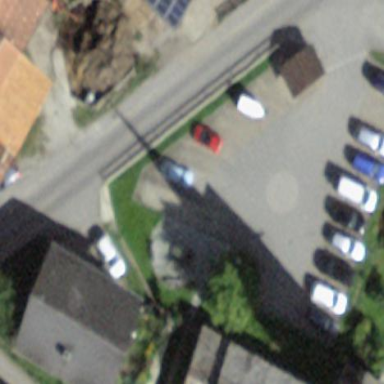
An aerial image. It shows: Parking area with asphalt surface.